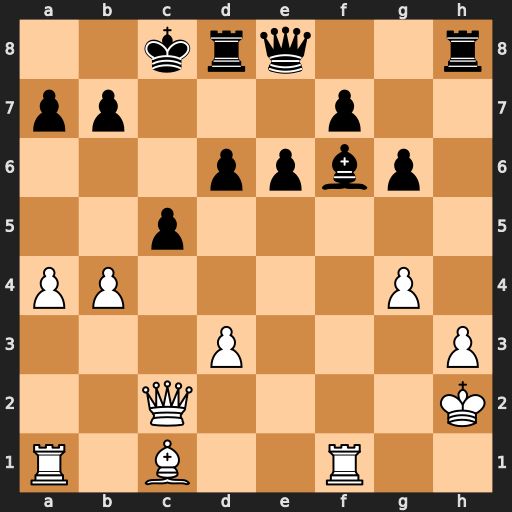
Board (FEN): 2krq2r/pp3p2/3ppbp1/2p5/PP4P1/3P3P/2Q4K/R1B2R2
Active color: w
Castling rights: -
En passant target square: -
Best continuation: Rxf6 Rxh3+ Kxh3